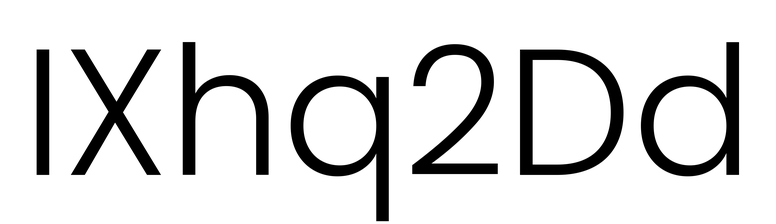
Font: Poppins-Light